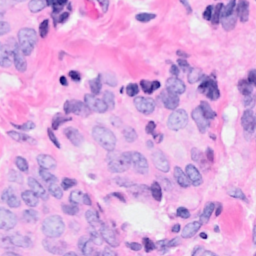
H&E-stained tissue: Breast